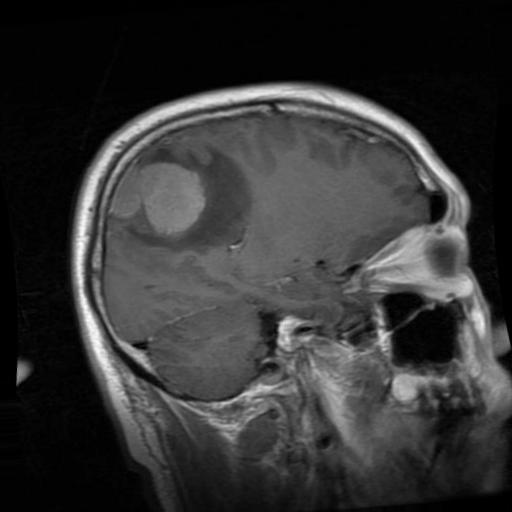
Label: meningioma